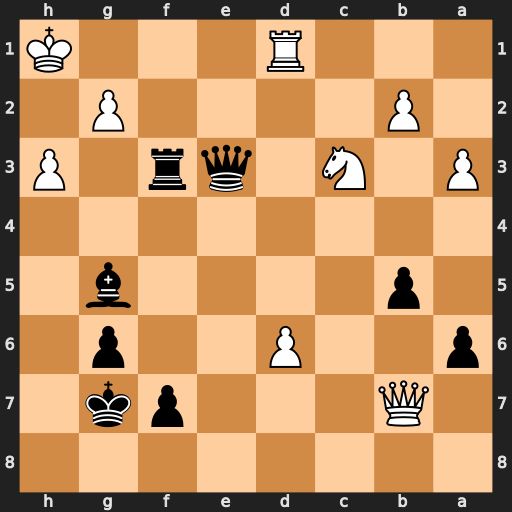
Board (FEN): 8/1Q3pk1/p2P2p1/1p4b1/8/P1N1qr1P/1P4P1/3R3K
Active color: b
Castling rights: -
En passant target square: -
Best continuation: Rxh3+ gxh3 Qxh3+ Kg1 Be3#